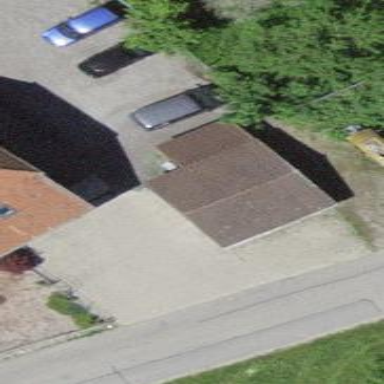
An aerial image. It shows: Garage.